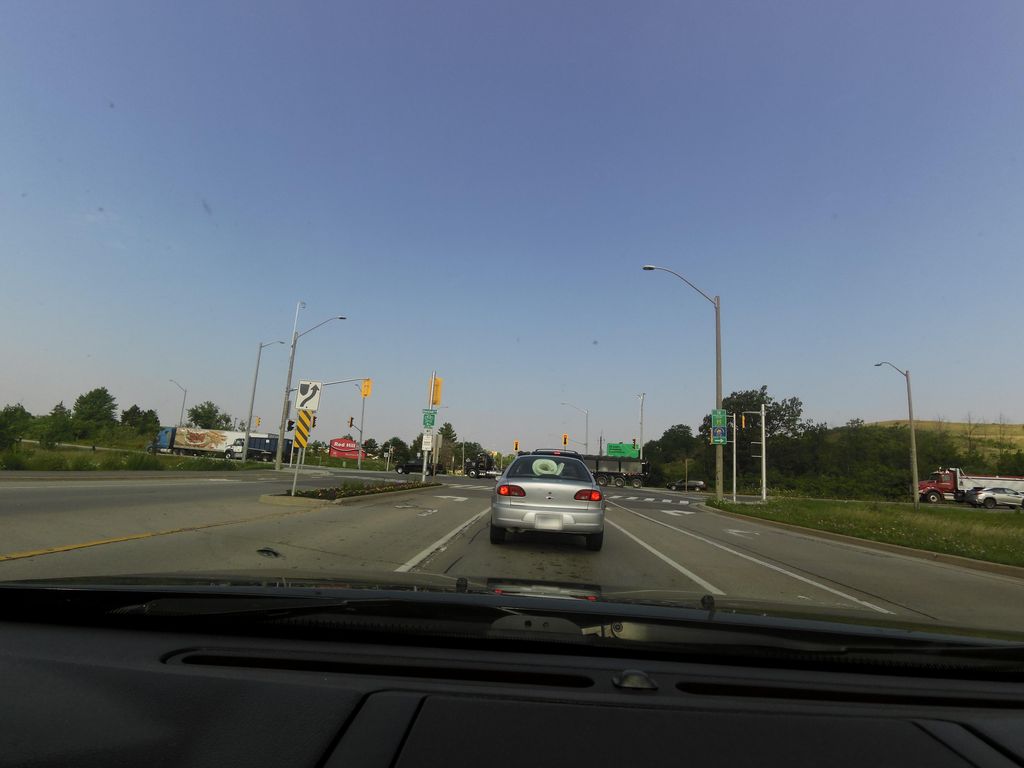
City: hamilton